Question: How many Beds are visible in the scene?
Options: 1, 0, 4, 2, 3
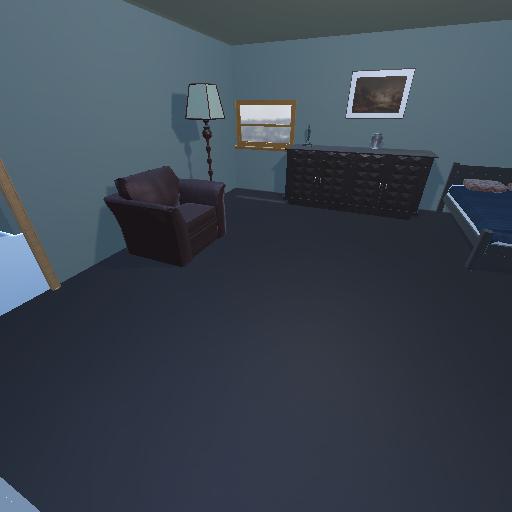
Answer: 1